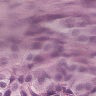
Metastatic tissue present: yes